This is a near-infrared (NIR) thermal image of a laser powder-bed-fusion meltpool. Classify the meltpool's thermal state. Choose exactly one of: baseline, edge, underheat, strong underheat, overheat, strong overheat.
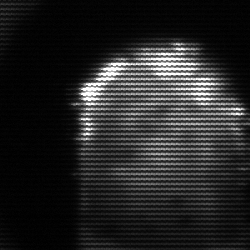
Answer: baseline